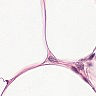
Metastatic tissue present: no